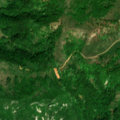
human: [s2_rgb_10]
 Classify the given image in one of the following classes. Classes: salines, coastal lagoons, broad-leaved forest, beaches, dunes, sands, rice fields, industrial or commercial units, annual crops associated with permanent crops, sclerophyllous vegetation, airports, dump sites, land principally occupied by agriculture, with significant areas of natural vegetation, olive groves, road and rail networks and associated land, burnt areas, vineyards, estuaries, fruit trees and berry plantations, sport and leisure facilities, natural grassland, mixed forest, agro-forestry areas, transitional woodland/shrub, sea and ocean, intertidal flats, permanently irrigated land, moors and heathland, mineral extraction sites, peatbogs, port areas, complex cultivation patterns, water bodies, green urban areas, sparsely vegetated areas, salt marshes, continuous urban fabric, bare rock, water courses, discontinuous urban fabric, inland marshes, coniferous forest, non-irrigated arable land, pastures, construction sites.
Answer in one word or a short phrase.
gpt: broad-leaved forest, transitional woodland/shrub